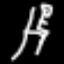
Label: chair